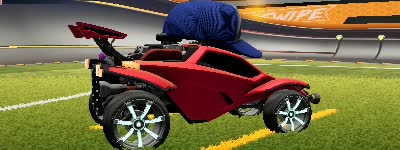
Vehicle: octane